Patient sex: M
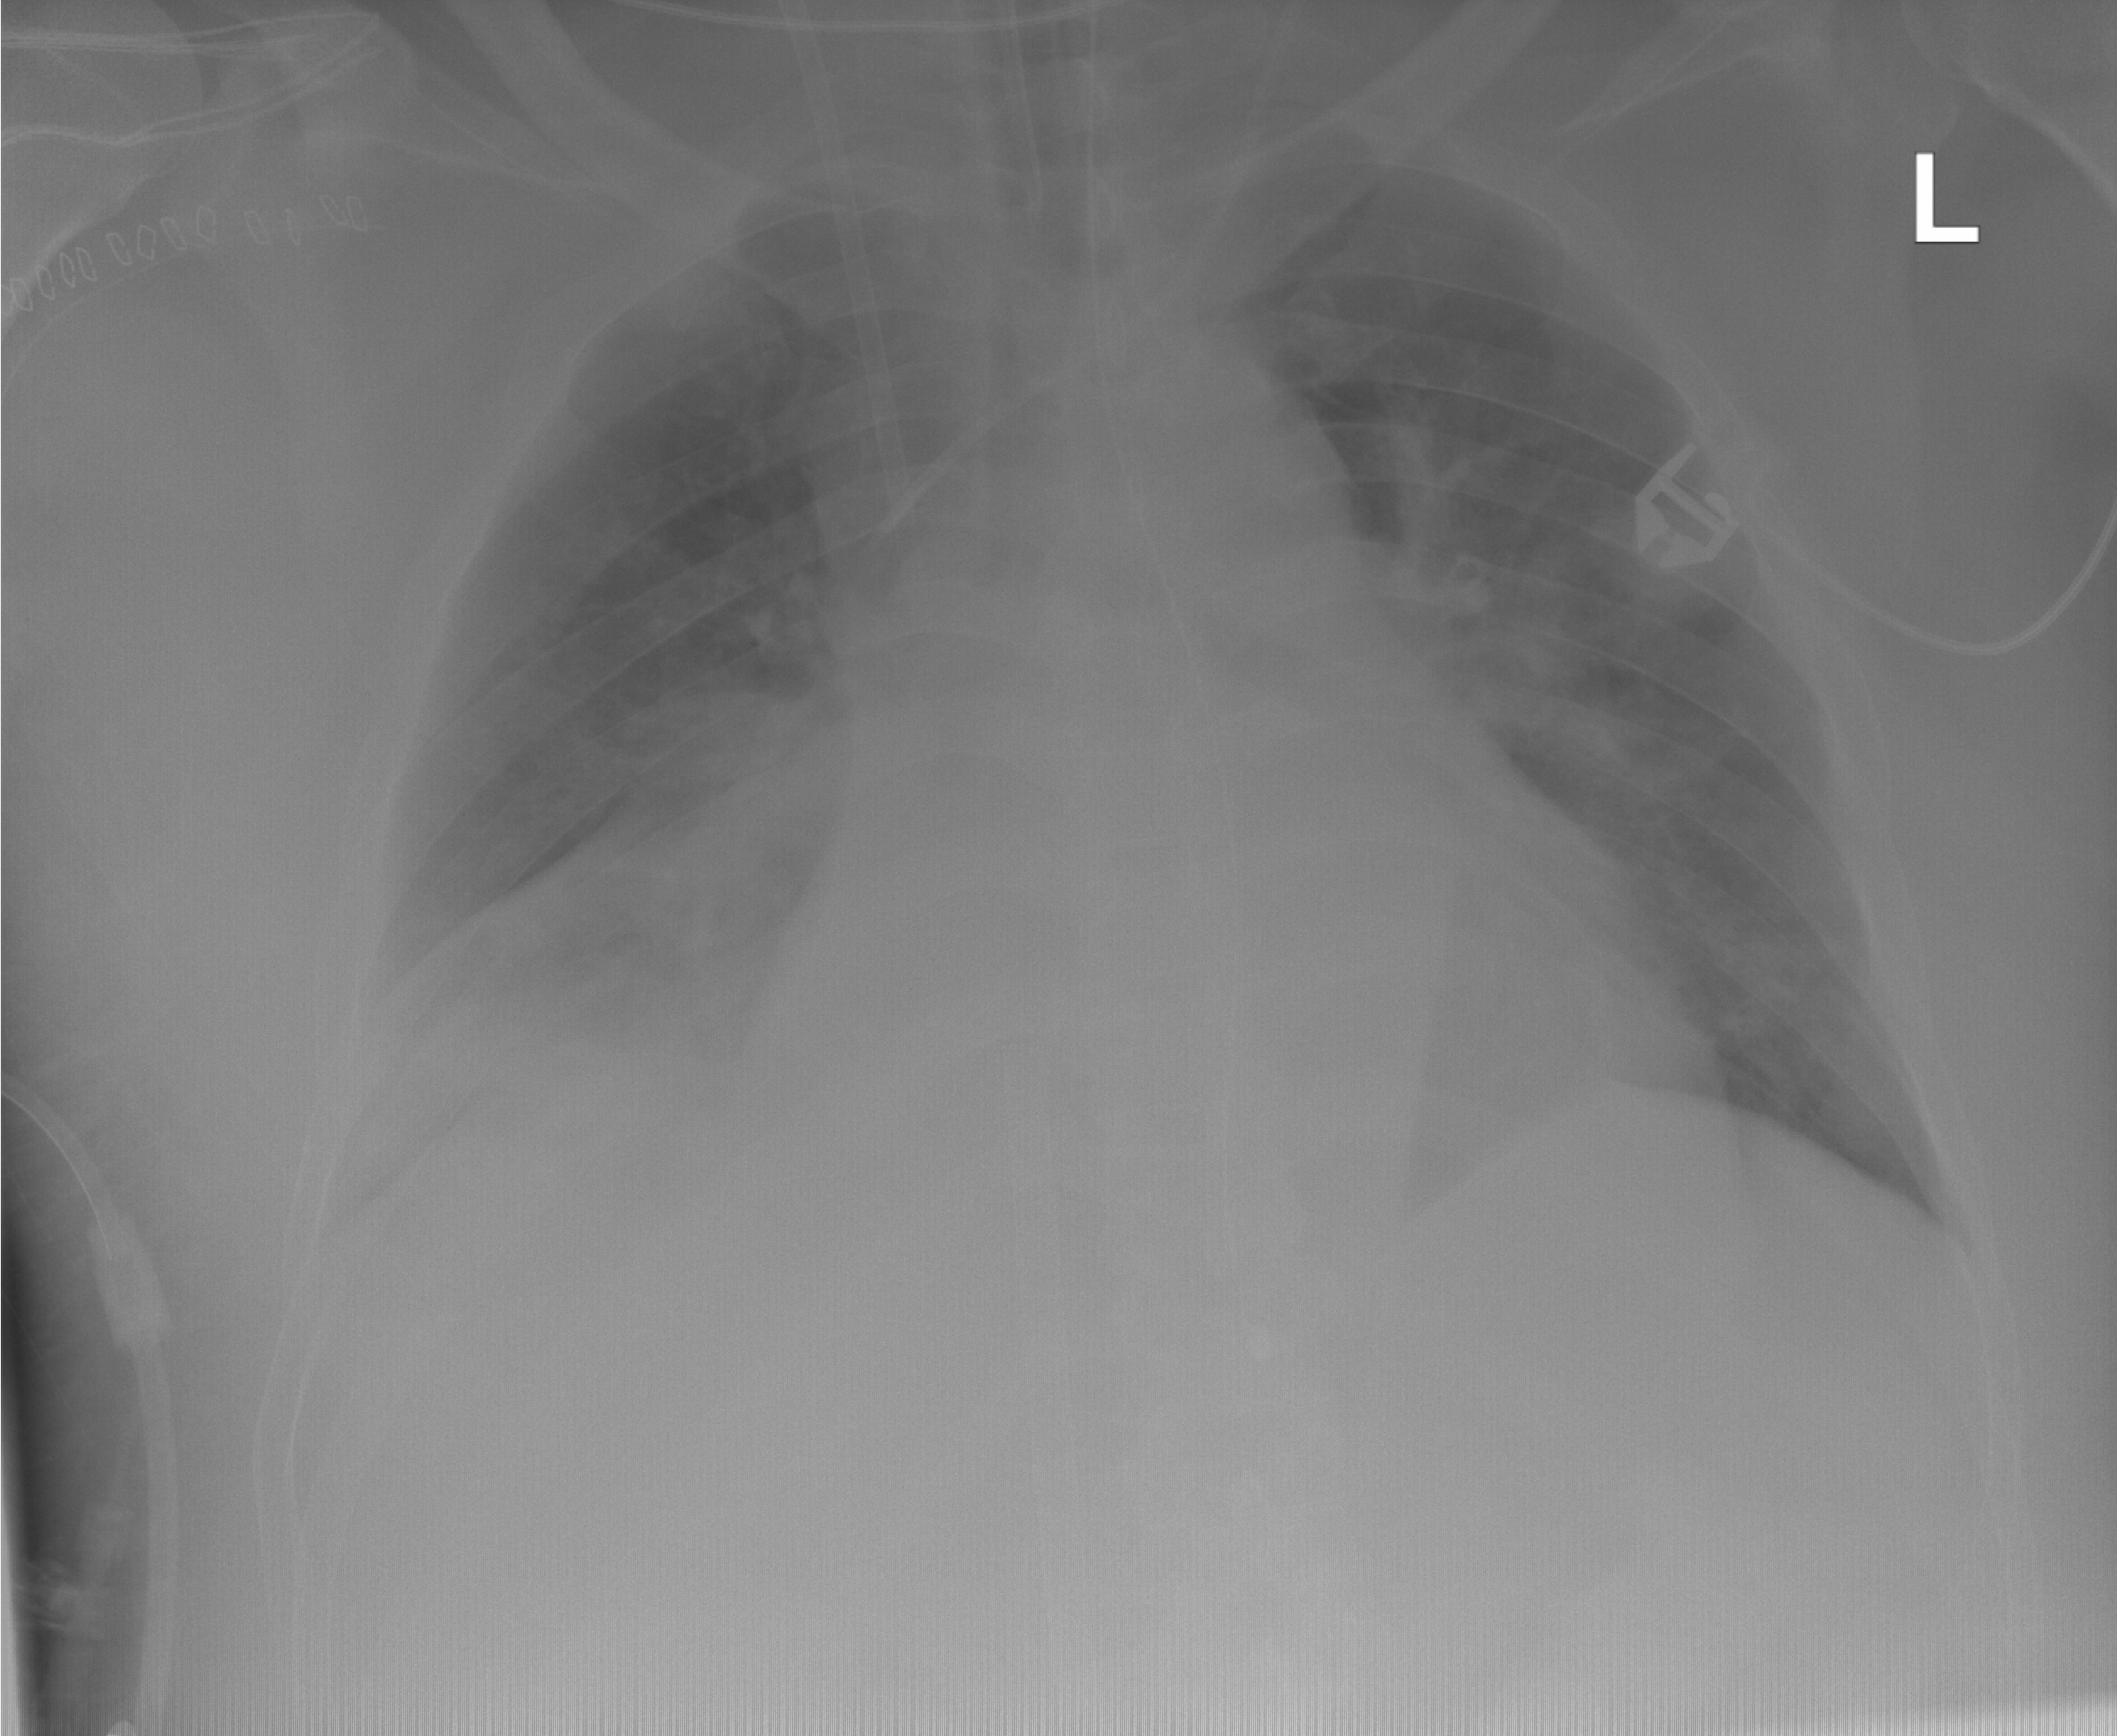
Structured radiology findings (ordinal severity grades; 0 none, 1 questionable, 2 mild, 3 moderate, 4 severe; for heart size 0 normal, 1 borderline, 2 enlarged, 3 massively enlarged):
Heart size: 2
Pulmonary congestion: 0
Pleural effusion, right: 1
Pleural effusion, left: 0
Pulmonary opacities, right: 0
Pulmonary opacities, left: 0
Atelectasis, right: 0
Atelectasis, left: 0